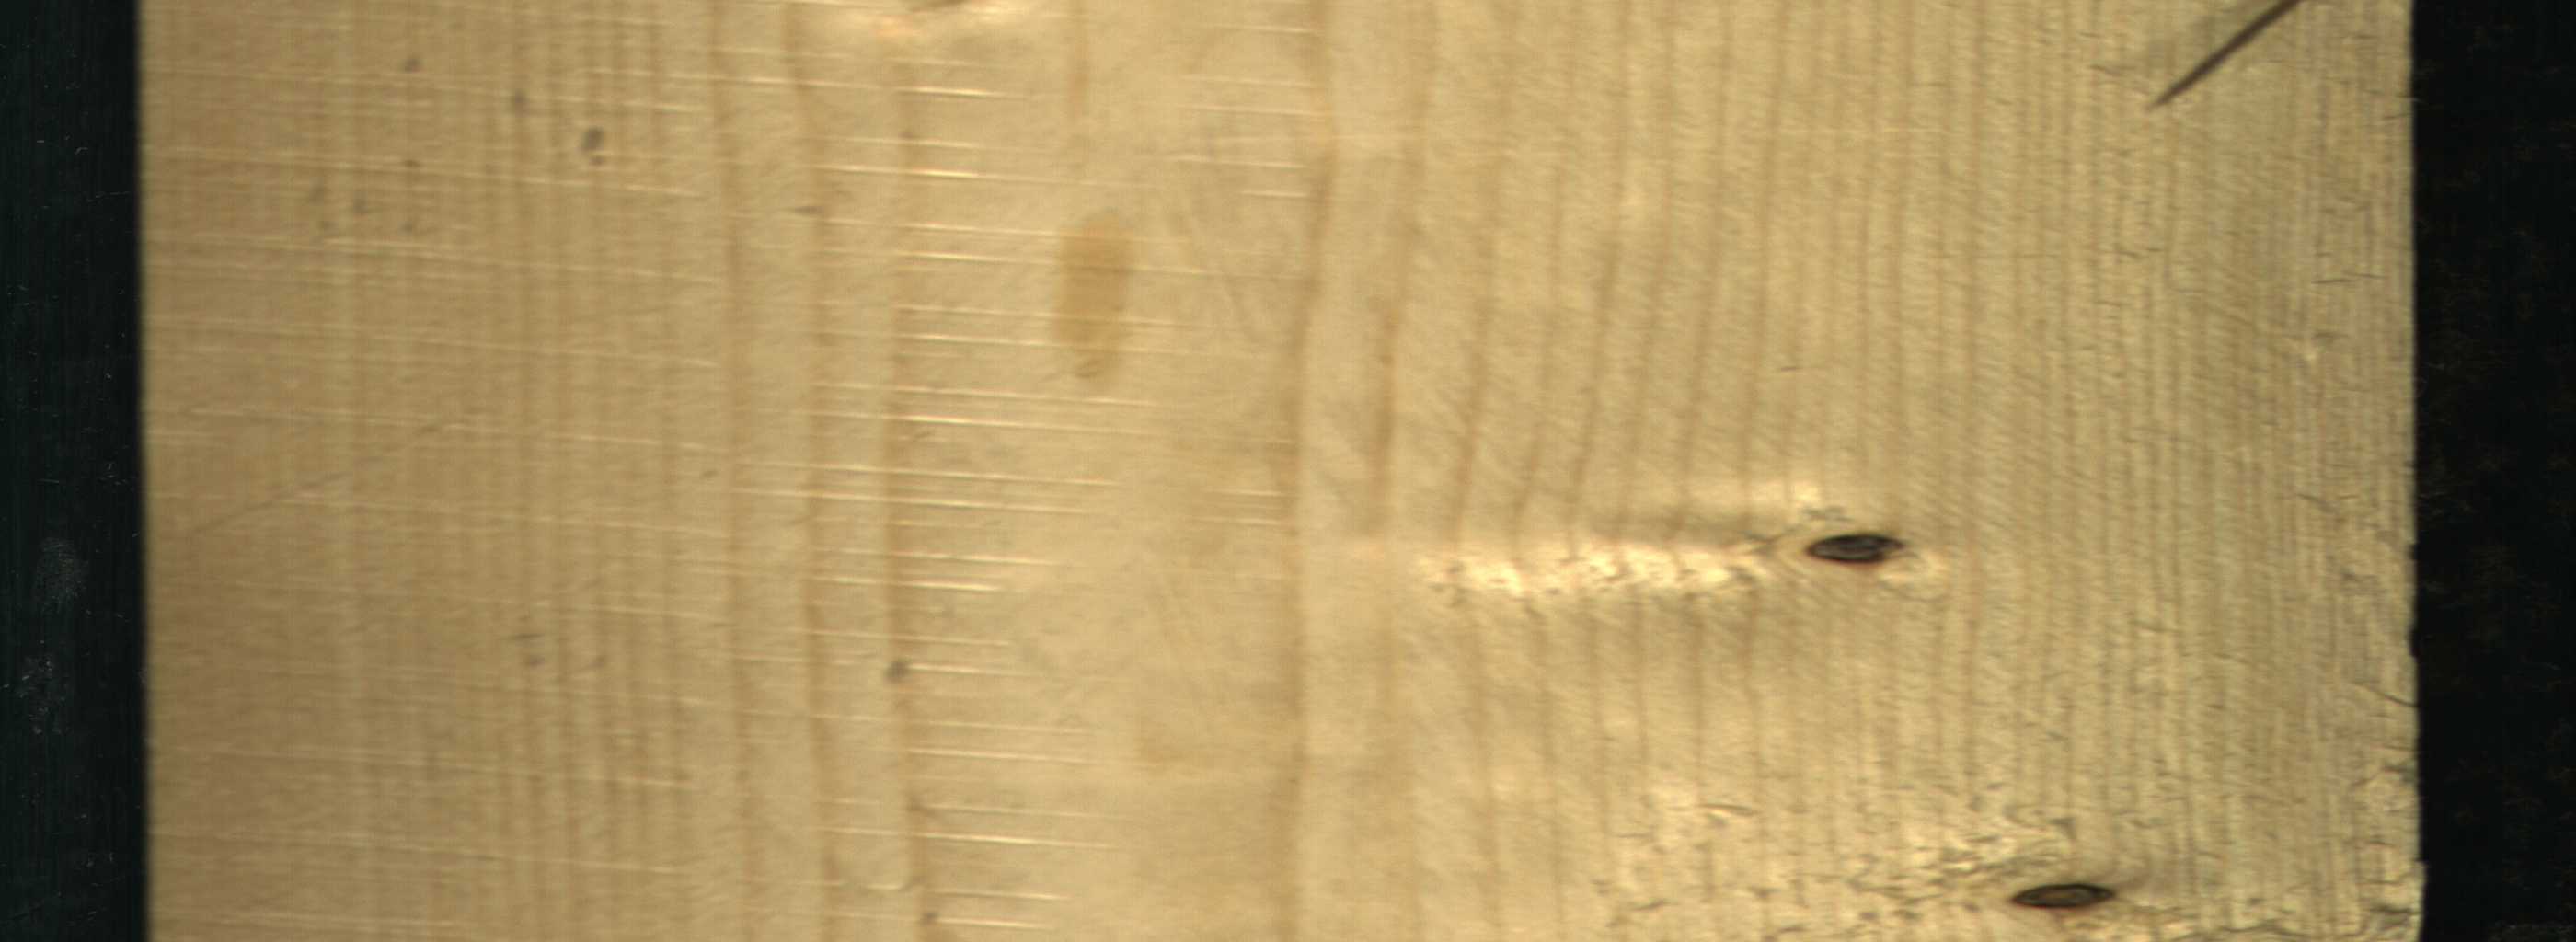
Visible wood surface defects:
Dead_Knot
Dead_Knot